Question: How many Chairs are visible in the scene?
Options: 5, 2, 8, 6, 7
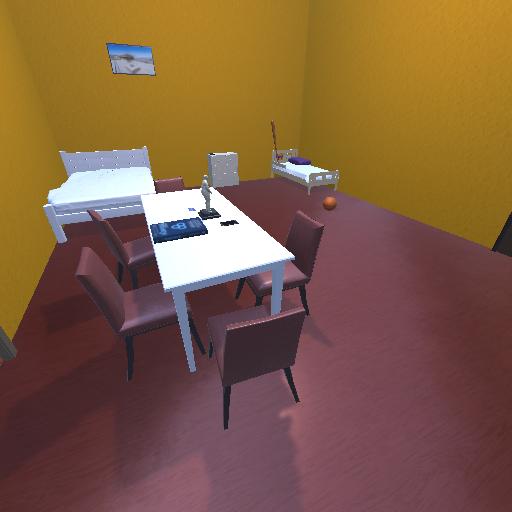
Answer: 5